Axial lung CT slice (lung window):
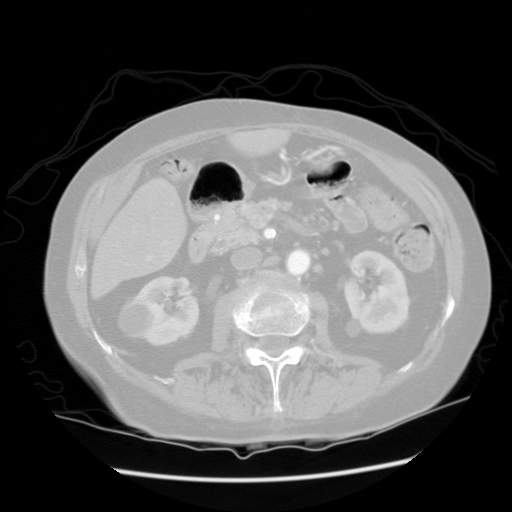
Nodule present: no